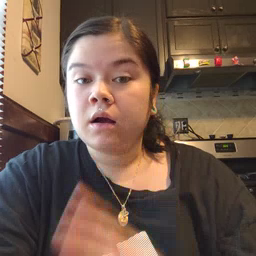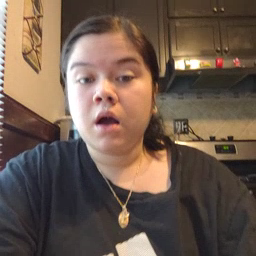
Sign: hello